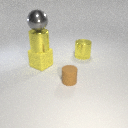
large yellow metal cylinder to the right of large yellow rubber cube